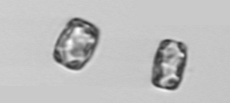
Label: Thalassiosira